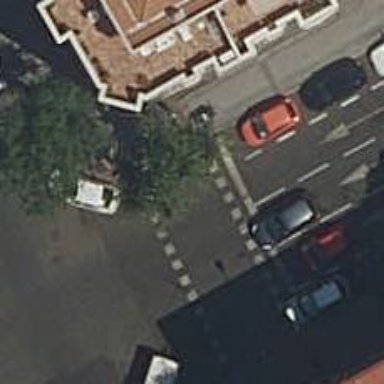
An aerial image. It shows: Road with traffic signals and zebra crossing with traffic signals.